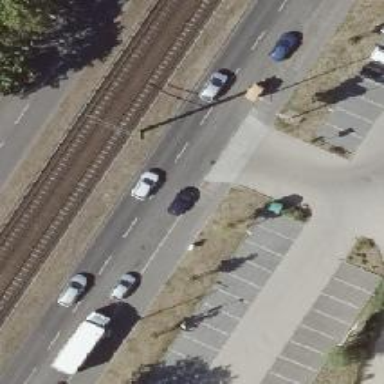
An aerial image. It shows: Secondary road with asphalt surface and lane markings. There is parking on the right lane.